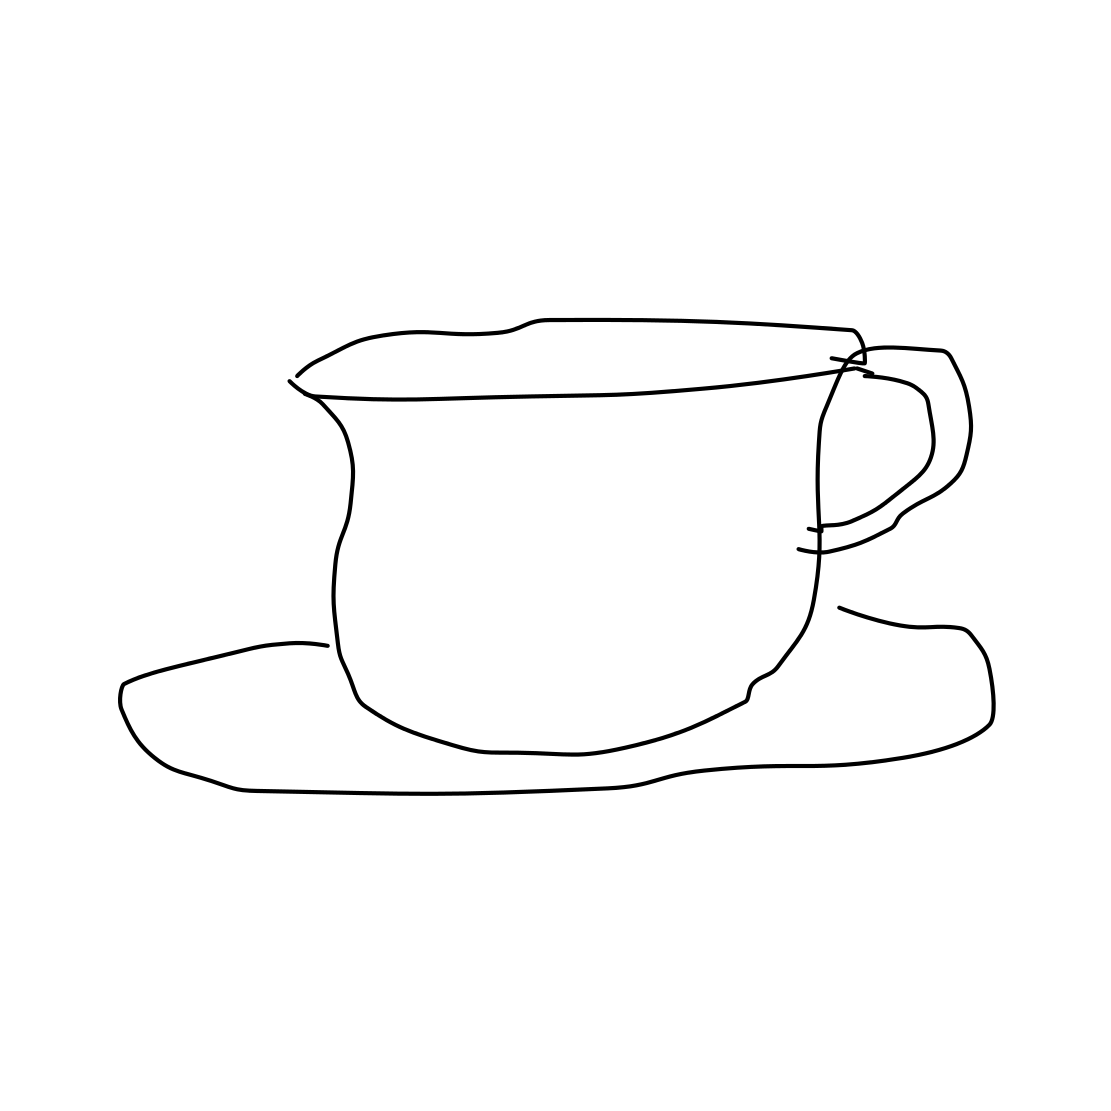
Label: teacup